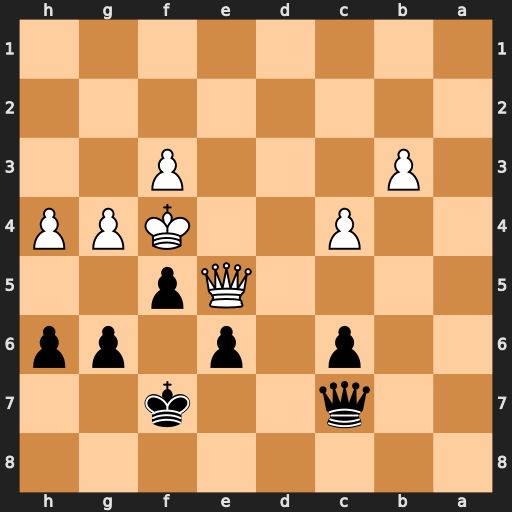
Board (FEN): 8/2q2k2/2p1p1pp/4Qp2/2P2KPP/1P3P2/8/8
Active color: b
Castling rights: -
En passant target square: -
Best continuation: g5+ hxg5 hxg5+ Ke3 Qxe5+